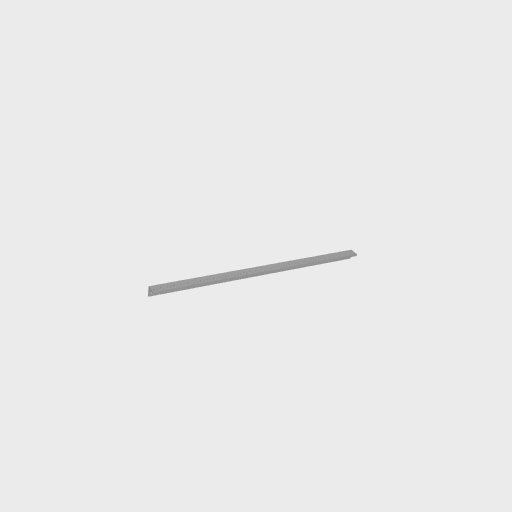
Part: LBeam35H